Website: slack
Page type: payment
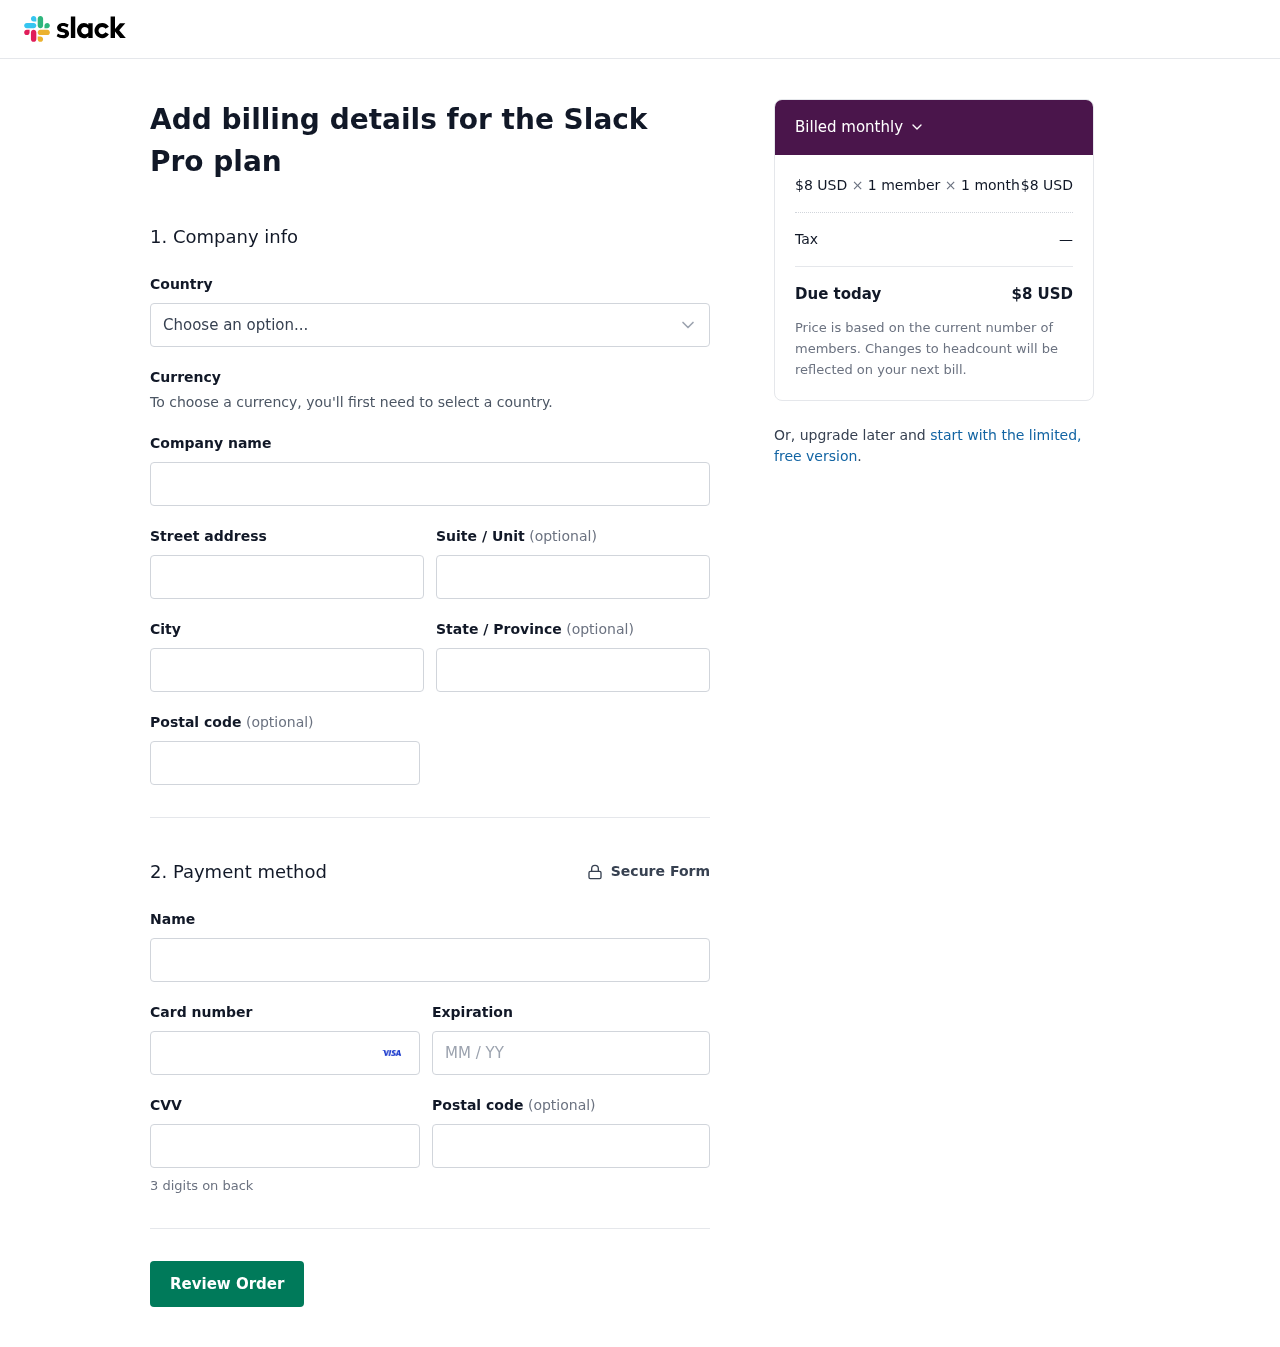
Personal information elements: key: PII_COUNTRY
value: United States
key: PII_STREET
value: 9386 Nicholas Throughway
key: PII_CITY
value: North Samantha
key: PII_STATE
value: Massachusetts
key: PII_POSTCODE
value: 84296
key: PII_FULLNAME
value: Connie Thompson
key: PII_CARD_NUMBER
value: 4405 4191 9994 9855
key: PII_CARD_EXPIRY
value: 03/27
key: PII_CARD_CVV
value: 117
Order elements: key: ORDER_PRICE_PER_MEMBER
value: $8 USD
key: ORDER_NUM_MEMBERS
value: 1 member
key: ORDER_NUM_MONTHS
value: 1 month
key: ORDER_SUBTOTAL
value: $8 USD
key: ORDER_TAX
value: —
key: ORDER_TOTAL
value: $8 USD